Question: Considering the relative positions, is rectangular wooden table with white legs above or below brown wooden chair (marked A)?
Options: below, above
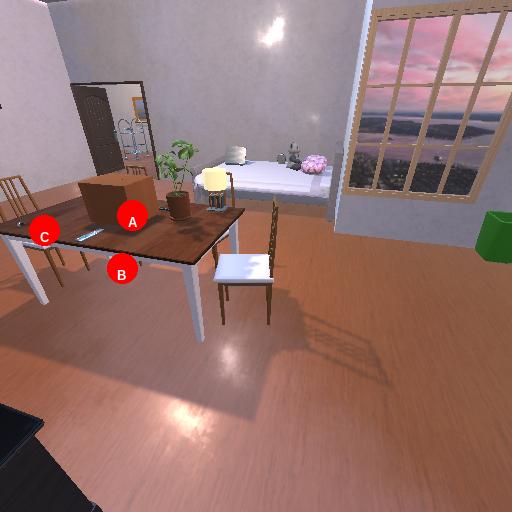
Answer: below